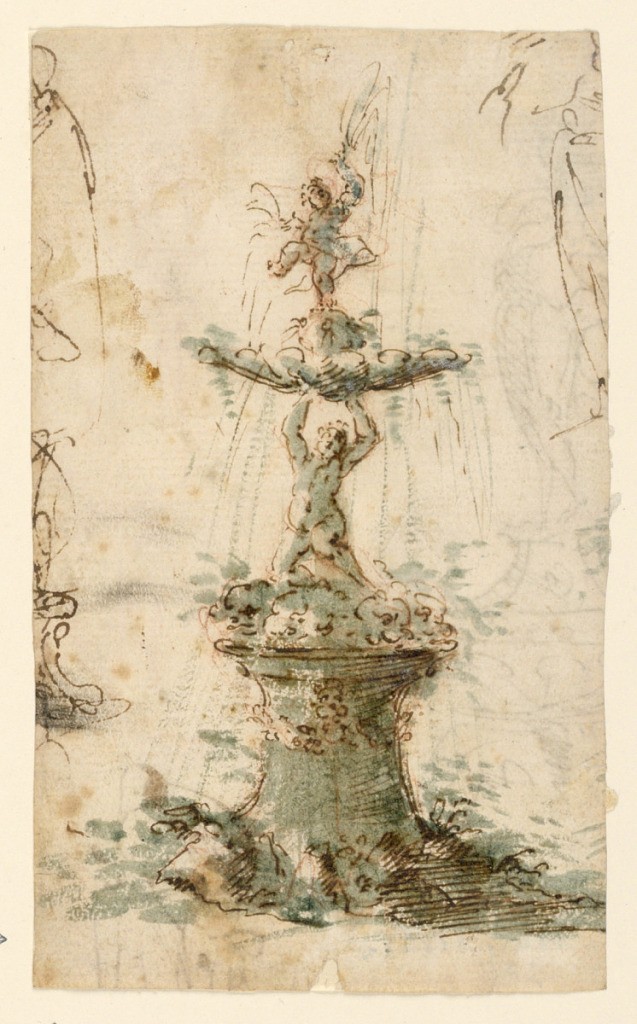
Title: Design for a Fountain
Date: mid- 17th century
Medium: Pen and brown ink, brush and blue wash on off-white laid paper; verso: red crayon
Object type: Drawing
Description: Vertical rectangle. A basin is supported by a round pedestal, rising from among stones. In it stands a child, carrying upon the head and with the hands a shell. The water springs there, and pours from masks at the shaft of the pedestal. In the upper right corner is a part of sketch of a child. Verso: sketch of a flying child carrying an object.